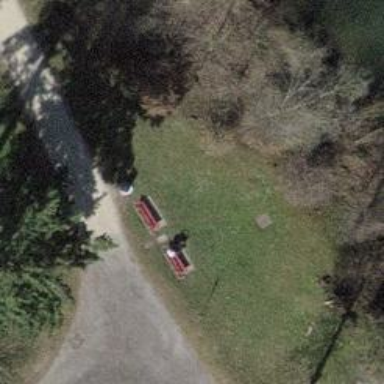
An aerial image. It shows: Bench.